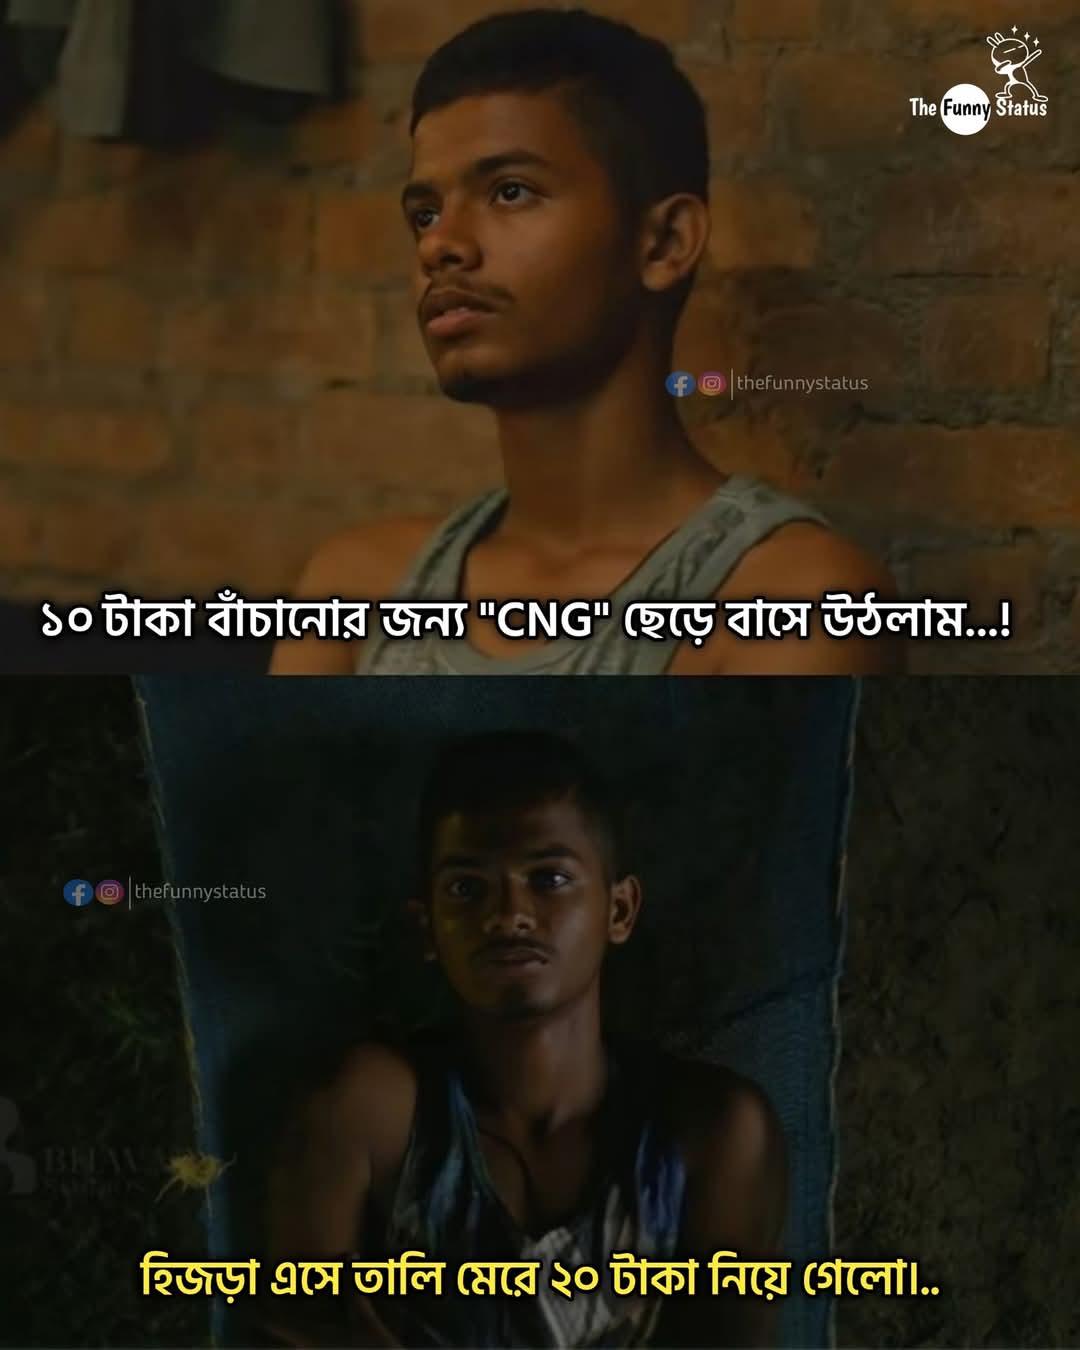
Text: ১০ টাকা বাঁচানোর জন্য "CNG" ছেড়ে বাসে উঠলাম...!
হিজড়া এসে তালি মেরে ২০ টাকা নিয়ে গেলো।..
Label: Hate
Hate category: Personal Offence
Targeted group: Community